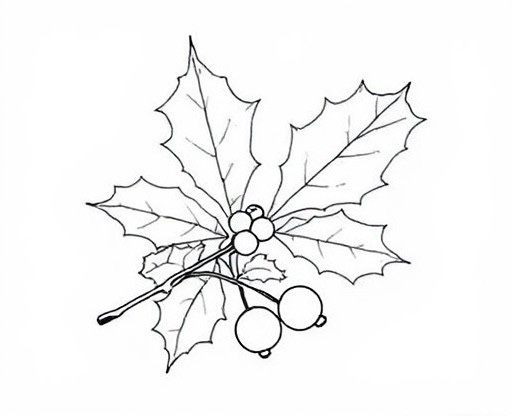
Category: Holiday